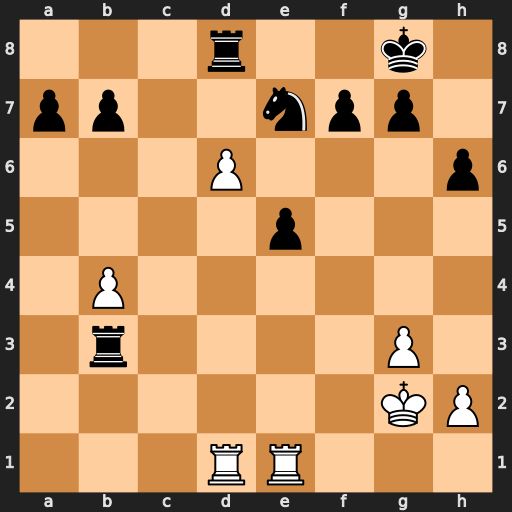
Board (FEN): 3r2k1/pp2npp1/3P3p/4p3/1P6/1r4P1/6KP/3RR3
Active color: w
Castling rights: -
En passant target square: -
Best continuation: dxe7 Re8 Rd8 f6 Rxe8+